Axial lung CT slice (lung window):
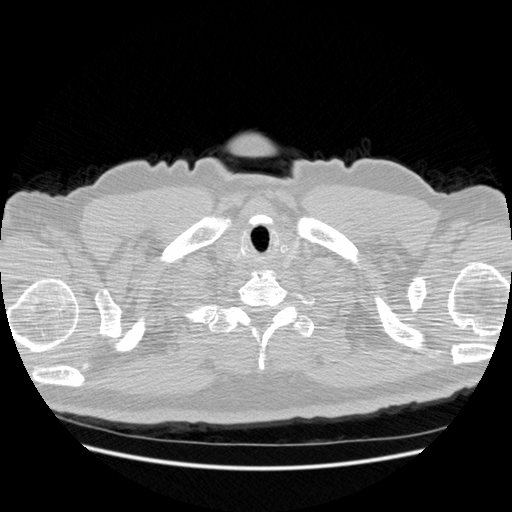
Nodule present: no